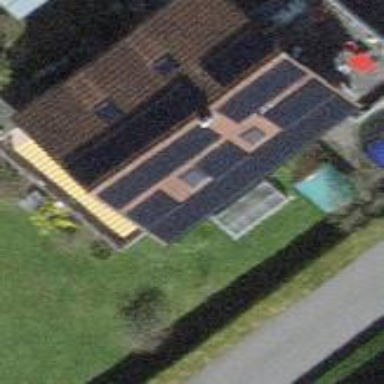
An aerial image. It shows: Solar photovoltaic panel generator.